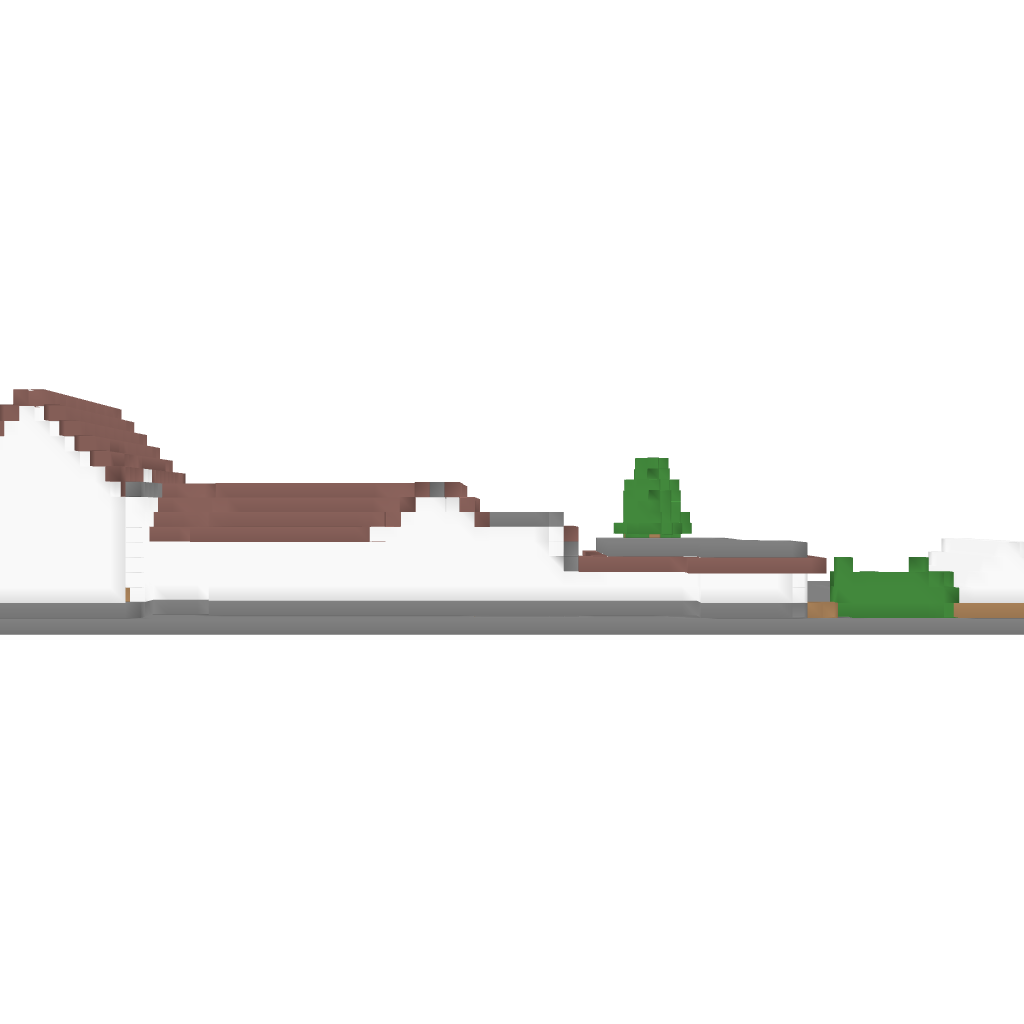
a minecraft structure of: Beautiful House bad low quality